Current action and preconditions to check: trajectory_clear

Your task: For each precondition in the list above, predict whether it will hold at this action.

Consider the current scene as observed from the mobile robot's camera, and analyze the predicted future states of all dynamic agents (e.g., people, animals, vehicles, or any moving entities) within the NEXT SECOND.

IMPORTANT: Only answer "very likely" if you are absolutely certain—based on strong, clear evidence—that a dynamic agent will violate the precondition in the predicted future state. Do NOT answer "very likely" for unlikely, ambiguous, or low-probability risks.

Ask yourself for each precondition: Is there a high probability, with clear and convincing evidence, that the predicted future states of any dynamic agent will interfere with the predicted future state of the currently executing action within the NEXT SECOND, causing that precondition to fail?

Assess the risk level based on these predictions. Use "likely" or "very likely" if motions create a clear risk of interference.

Use "neutral" or "improbable" if agents are nearby but their predicted paths are clearly diverging or non-conflicting.

Failure Risk Categories: "very improbable", "improbable", "neutral", "likely", "very likely"

Answer Format: Output ONLY the probability_of_failure value from these categories: "very improbable", "improbable", "neutral", "likely", "very likely"

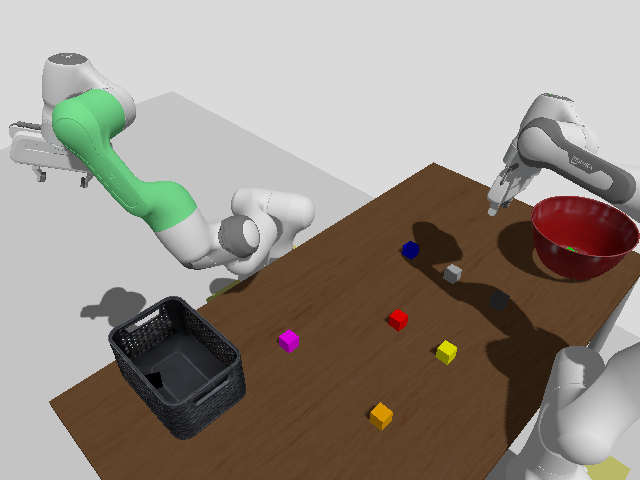

Answer: very improbable